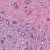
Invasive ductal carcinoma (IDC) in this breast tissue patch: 1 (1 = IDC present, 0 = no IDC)